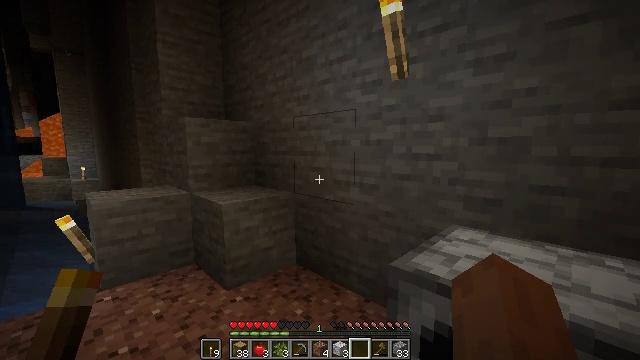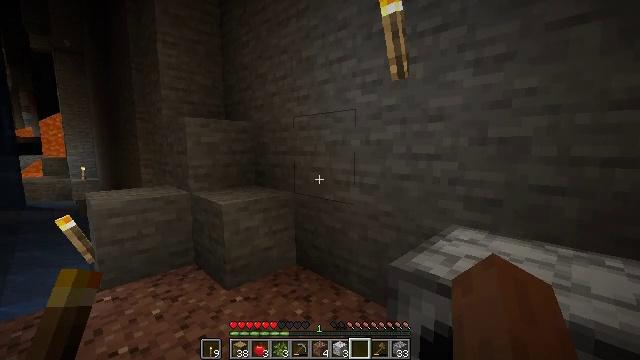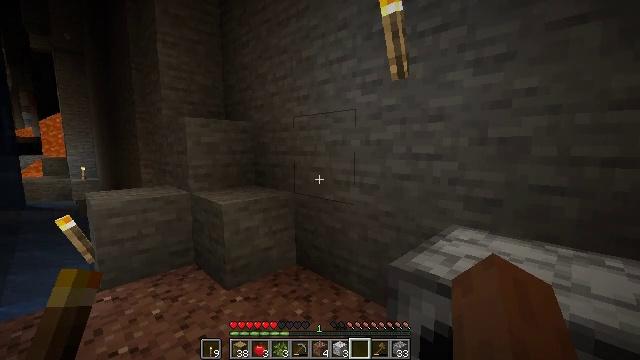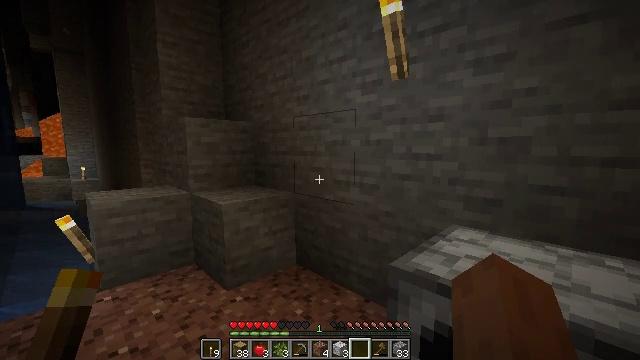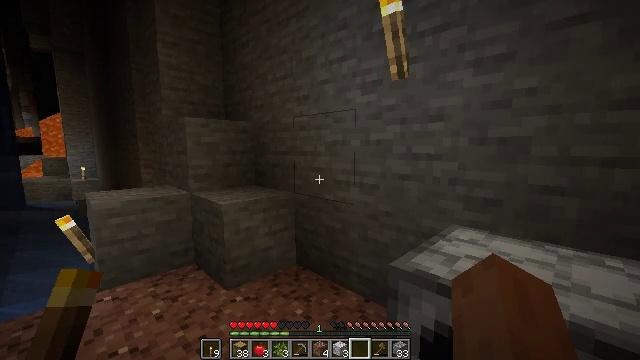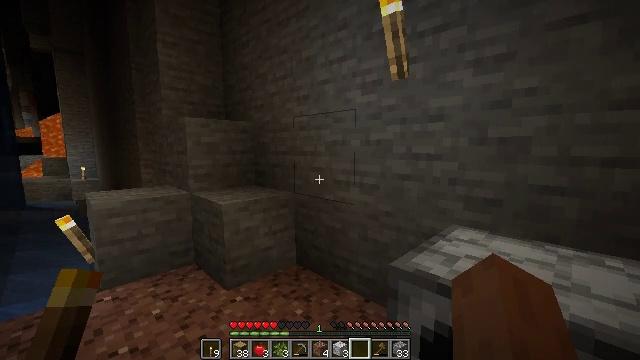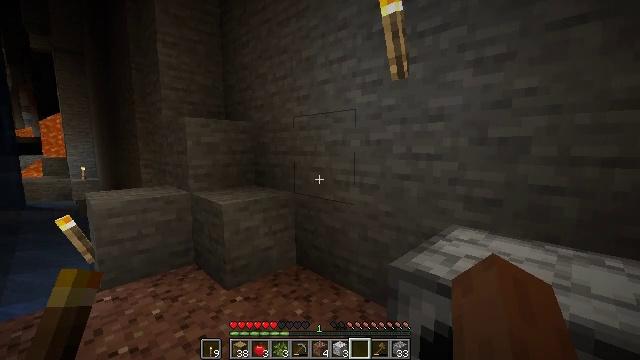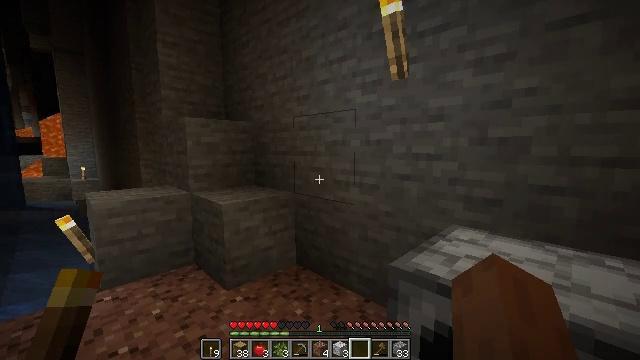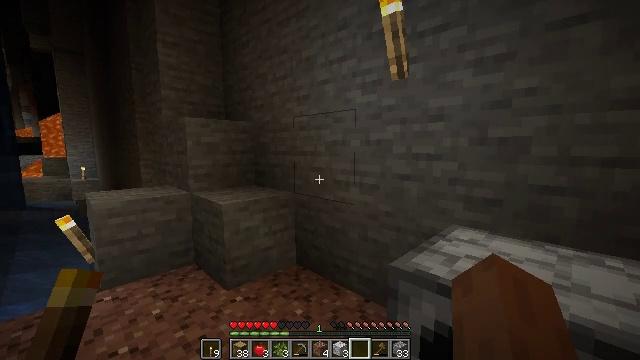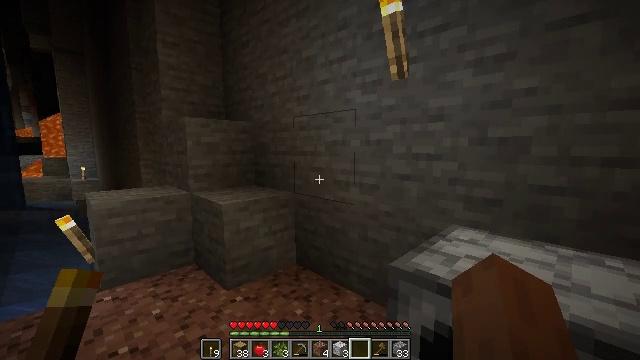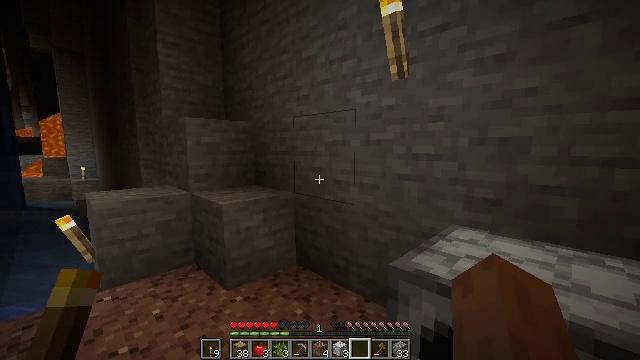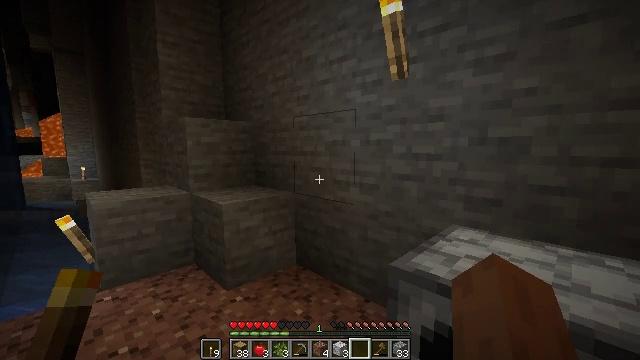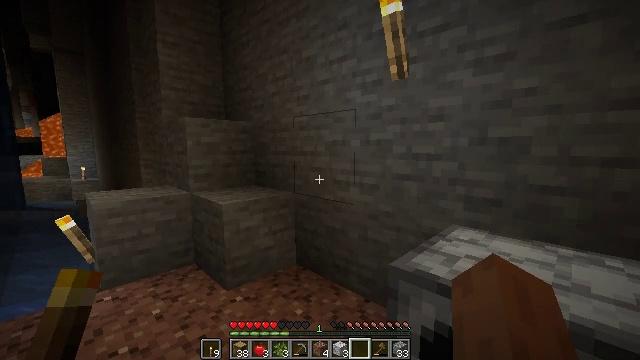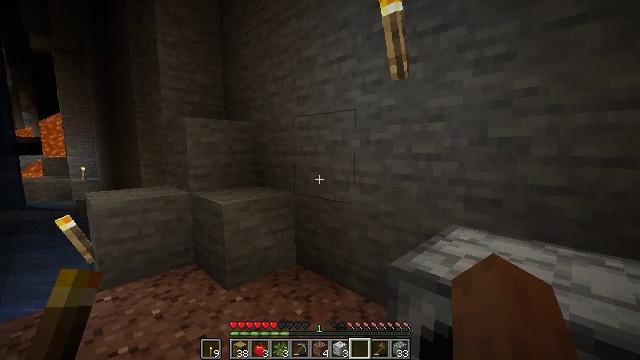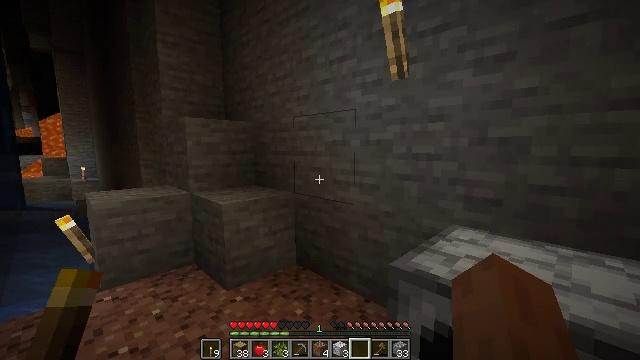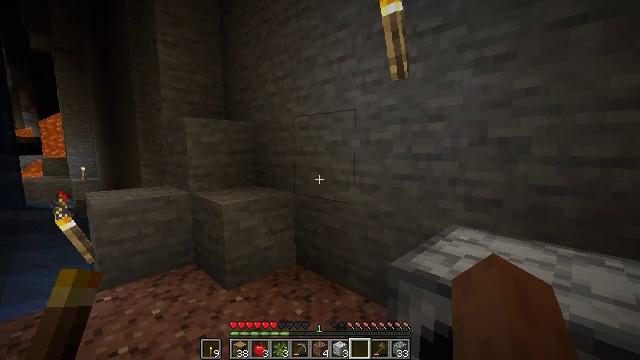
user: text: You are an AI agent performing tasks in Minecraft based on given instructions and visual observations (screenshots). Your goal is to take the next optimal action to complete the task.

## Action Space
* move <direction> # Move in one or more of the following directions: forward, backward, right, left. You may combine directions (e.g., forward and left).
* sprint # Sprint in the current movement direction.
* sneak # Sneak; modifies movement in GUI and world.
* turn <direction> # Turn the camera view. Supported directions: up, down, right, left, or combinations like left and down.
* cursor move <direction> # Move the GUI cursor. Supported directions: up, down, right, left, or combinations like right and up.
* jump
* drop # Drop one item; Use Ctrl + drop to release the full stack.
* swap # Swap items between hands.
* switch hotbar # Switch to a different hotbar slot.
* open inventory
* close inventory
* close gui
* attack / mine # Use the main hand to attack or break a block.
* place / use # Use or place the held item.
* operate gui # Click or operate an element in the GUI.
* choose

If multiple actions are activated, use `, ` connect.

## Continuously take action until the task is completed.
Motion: motion action
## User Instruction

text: craft item air
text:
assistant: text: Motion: no_op
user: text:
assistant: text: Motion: no_op
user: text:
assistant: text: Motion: no_op
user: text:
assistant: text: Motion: no_op
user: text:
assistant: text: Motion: no_op
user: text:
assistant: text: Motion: no_op
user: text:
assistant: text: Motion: no_op
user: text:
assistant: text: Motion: no_op
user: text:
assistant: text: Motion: no_op
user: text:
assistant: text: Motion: no_op
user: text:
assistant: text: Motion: no_op
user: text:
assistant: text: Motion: no_op
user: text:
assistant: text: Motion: no_op
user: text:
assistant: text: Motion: no_op
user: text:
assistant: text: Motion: no_op
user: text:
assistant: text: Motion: no_op
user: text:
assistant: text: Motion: no_op
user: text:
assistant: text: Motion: no_op
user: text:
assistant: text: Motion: no_op
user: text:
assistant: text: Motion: no_op
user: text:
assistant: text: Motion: no_op
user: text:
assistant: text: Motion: no_op
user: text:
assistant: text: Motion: no_op
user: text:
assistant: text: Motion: no_op
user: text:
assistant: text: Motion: no_op
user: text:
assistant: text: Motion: no_op
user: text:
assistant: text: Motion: no_op
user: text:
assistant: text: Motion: no_op
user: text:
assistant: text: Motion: no_op
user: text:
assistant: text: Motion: no_op